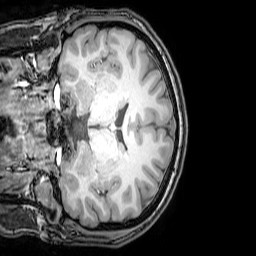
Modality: T1w
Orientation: coronal
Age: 21
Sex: male
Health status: healthy
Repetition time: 0.081 s
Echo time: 0.037 s